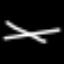
Label: line